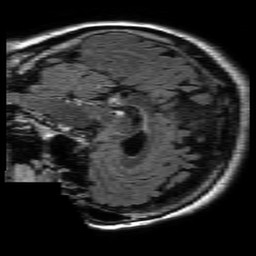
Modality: FLAIR
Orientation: sagittal
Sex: female
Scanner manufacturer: philips
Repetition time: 11 s
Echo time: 0.125 s